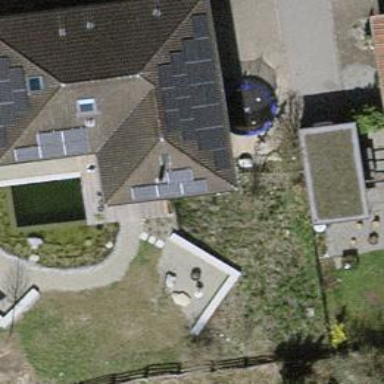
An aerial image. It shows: Solar power generator utilizing photovoltaic technology with solar photovoltaic panels.